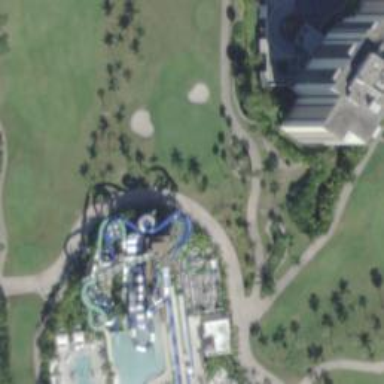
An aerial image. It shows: Water slide attraction.